Interaction volume radius: 10 \u00c5
Interaction volume height: 30 \u00c5
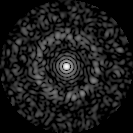
Disorder parameter: 0.8347